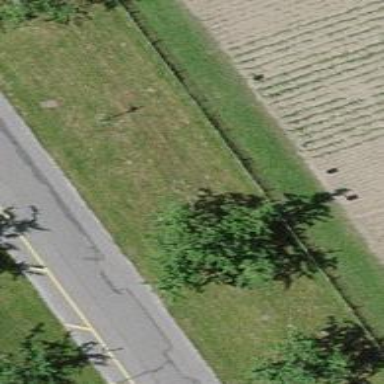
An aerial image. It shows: Avenue of deciduous broadleaved trees.